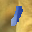
Label: 1